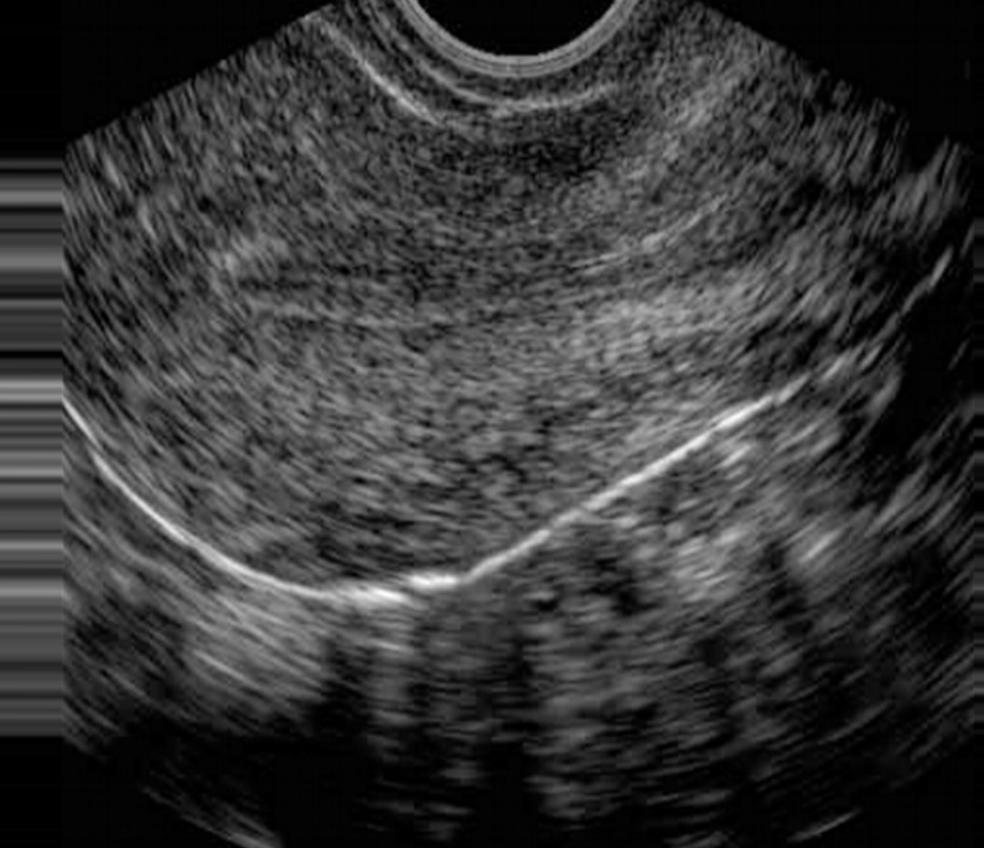
Label: notinfected